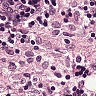
Metastatic tissue present: no